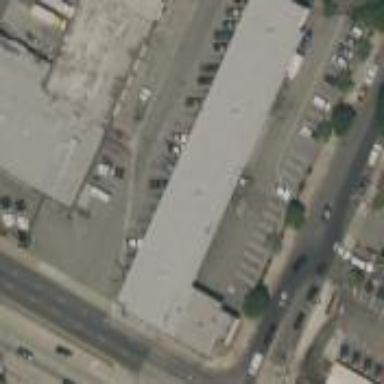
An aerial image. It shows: Commercial building.